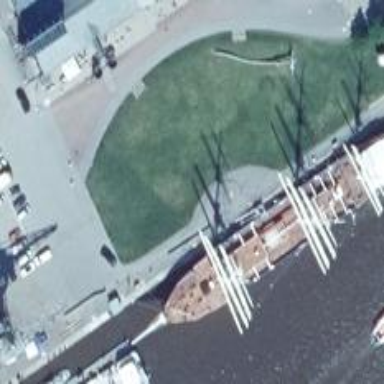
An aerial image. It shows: Museum dedicated to historic ships.